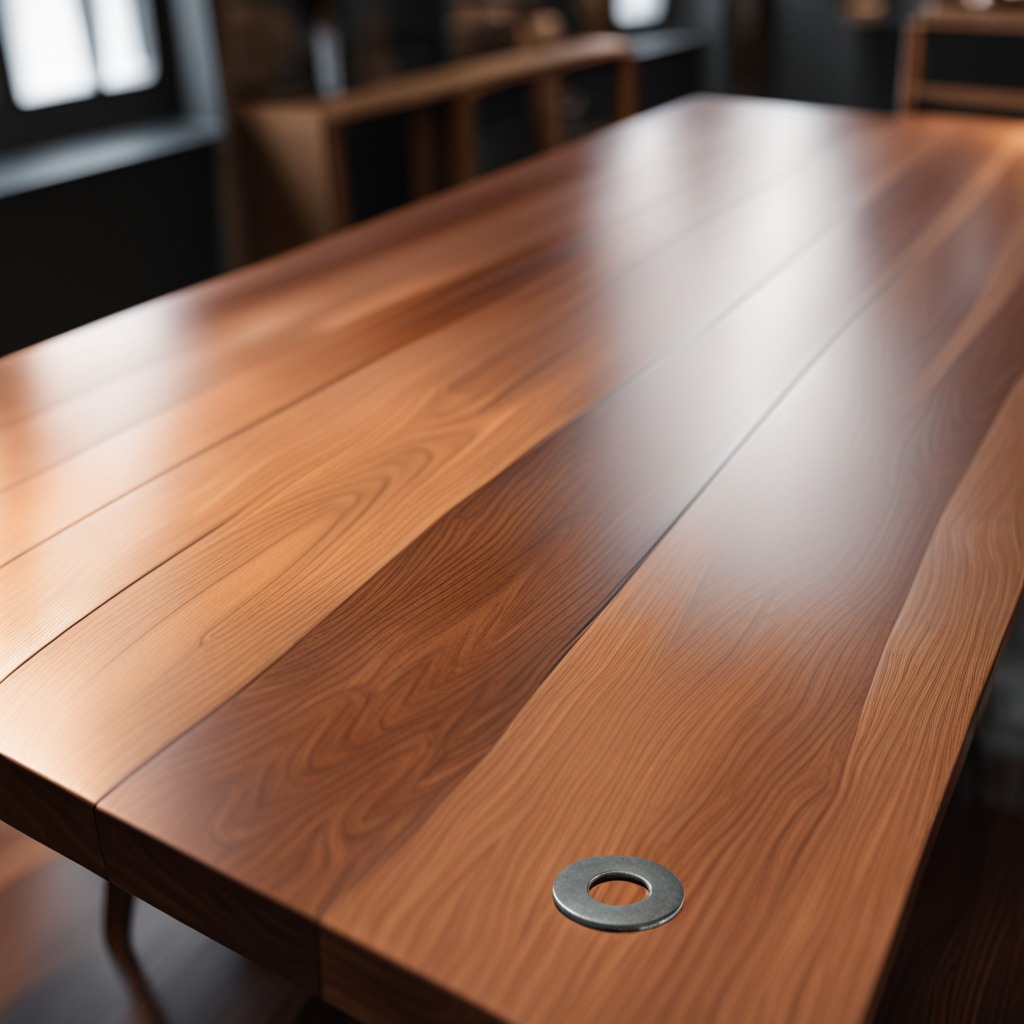
A flat metal washer lies on a wooden table in a carpentry studio.